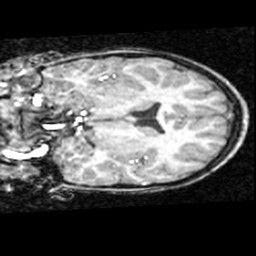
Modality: T1w
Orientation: coronal
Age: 9
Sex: male
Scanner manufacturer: ge
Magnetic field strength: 1.5 T
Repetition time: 0.03333 s
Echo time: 0.008 s